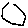
Label: hexagon